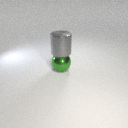
large green metal sphere below large gray metal cylinder